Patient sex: M
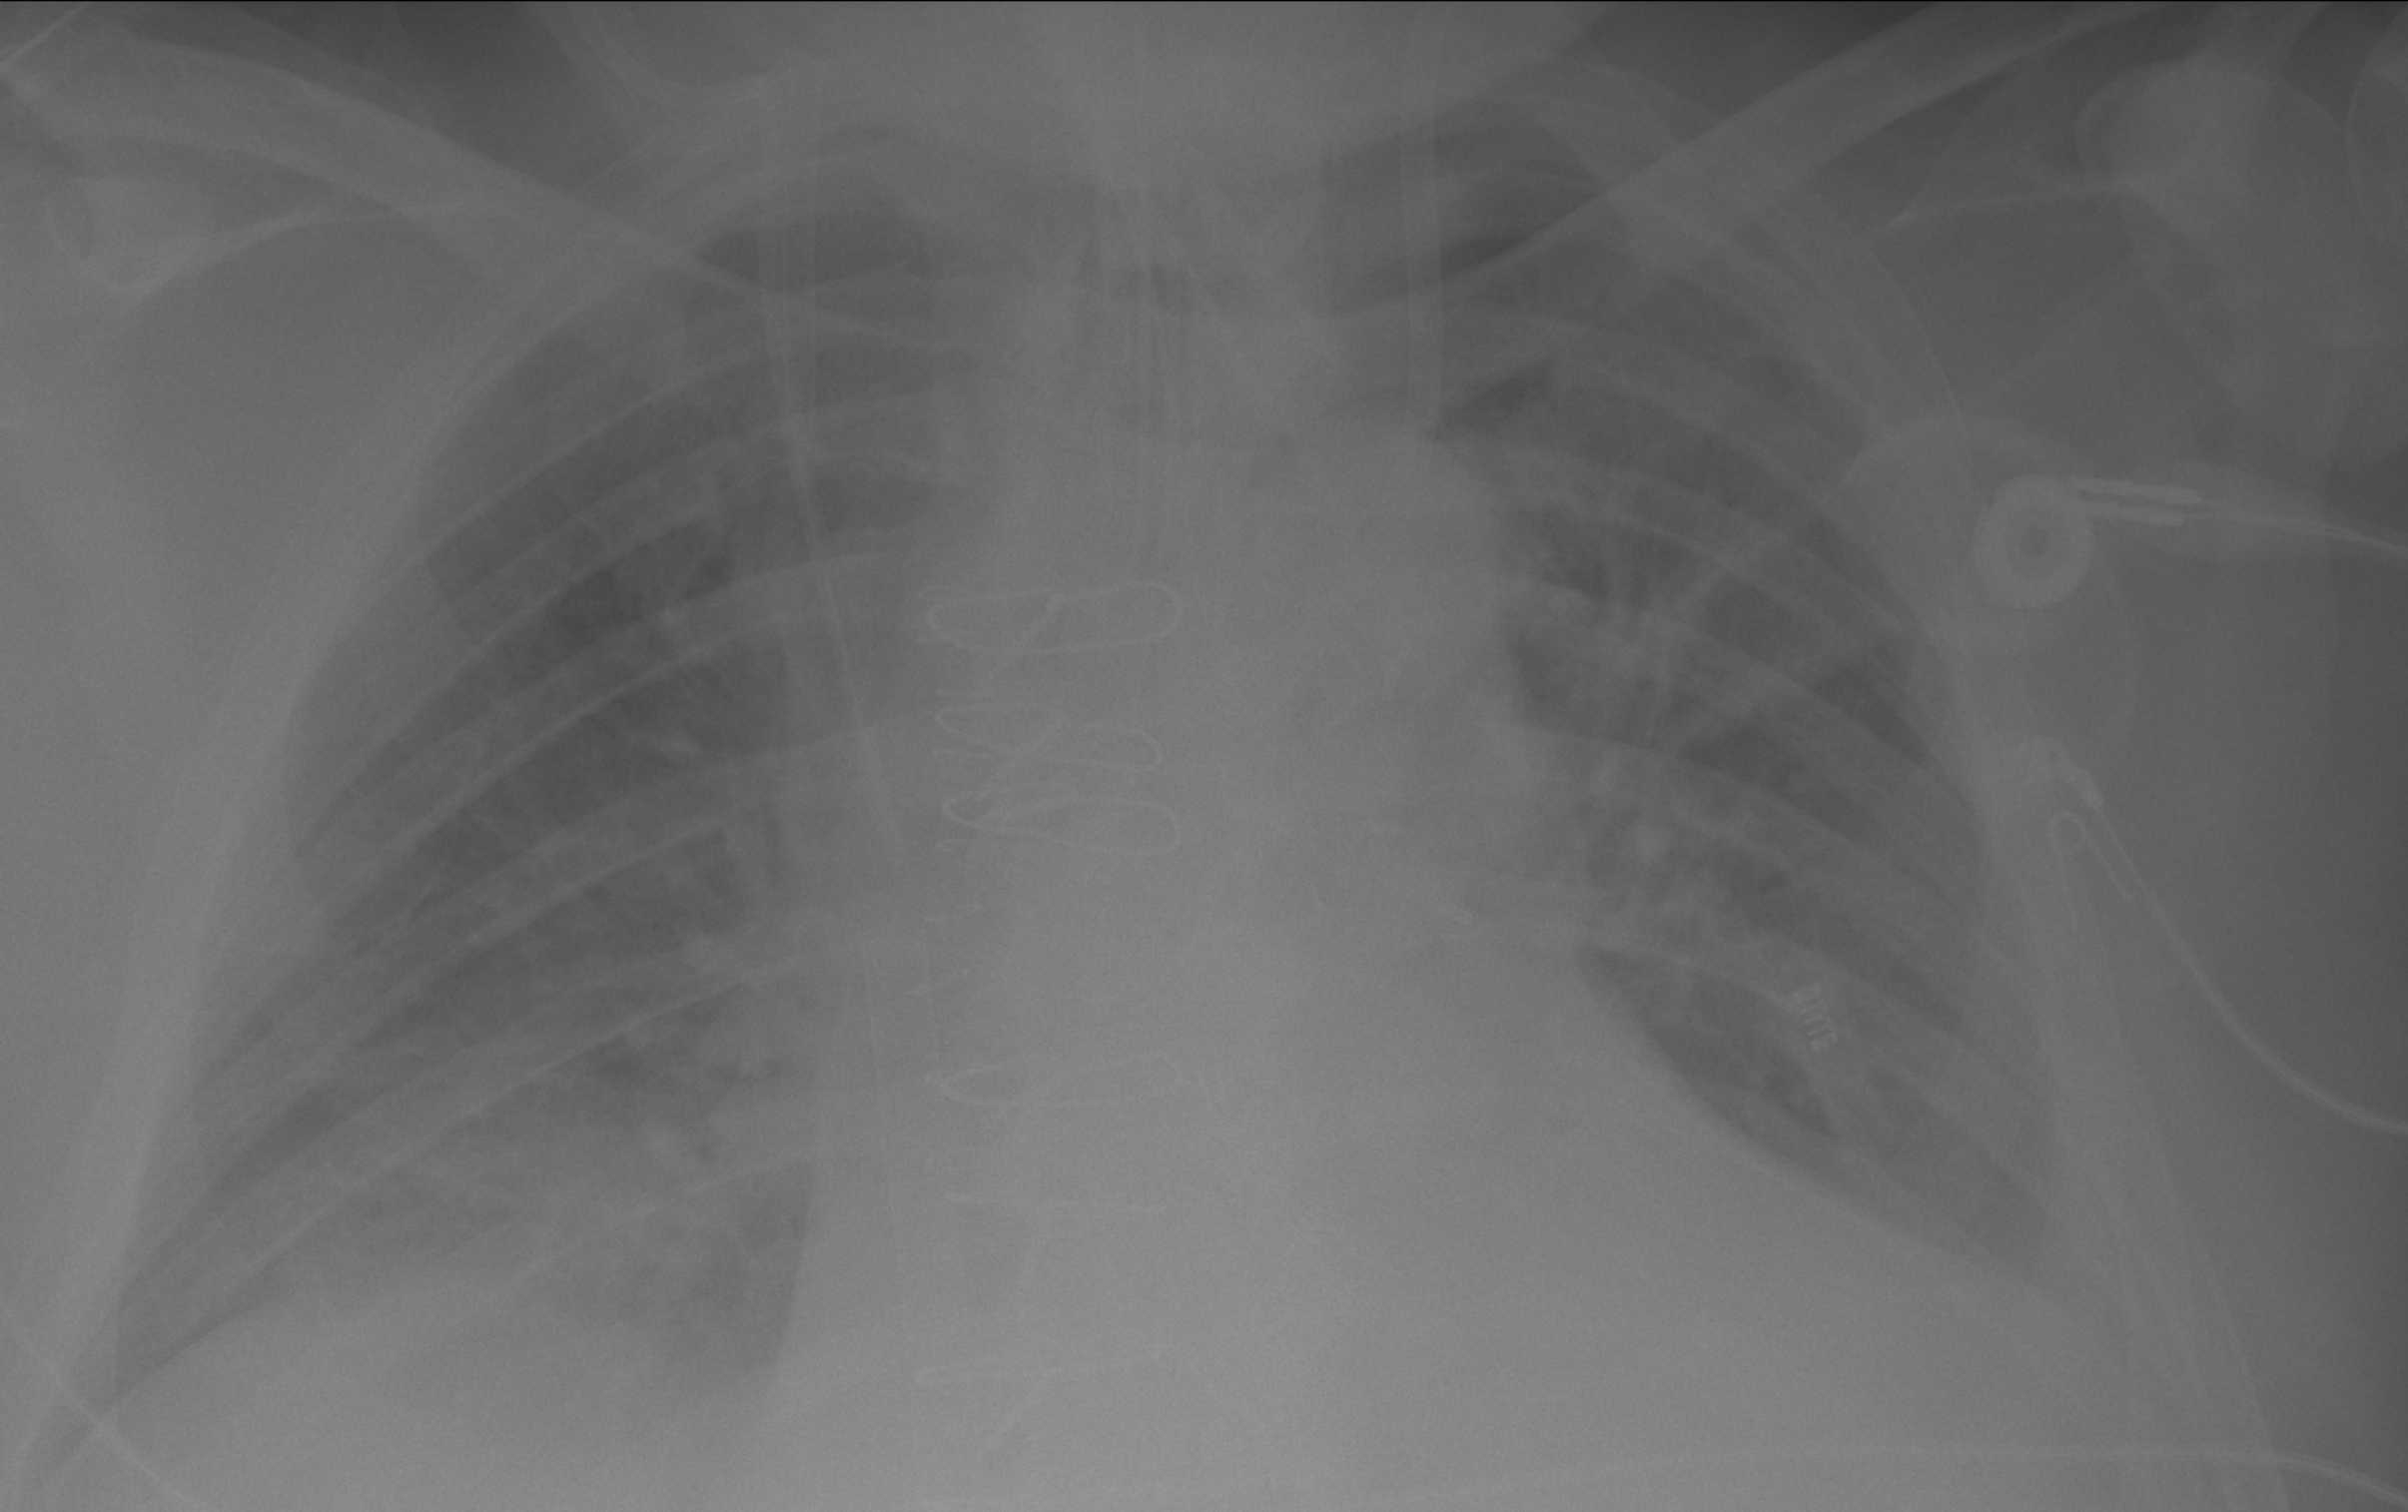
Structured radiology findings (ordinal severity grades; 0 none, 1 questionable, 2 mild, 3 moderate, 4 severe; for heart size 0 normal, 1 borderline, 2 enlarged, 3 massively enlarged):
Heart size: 2
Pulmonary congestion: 2
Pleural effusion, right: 0
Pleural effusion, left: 3
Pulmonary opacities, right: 0
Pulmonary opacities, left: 0
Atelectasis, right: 2
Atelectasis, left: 2